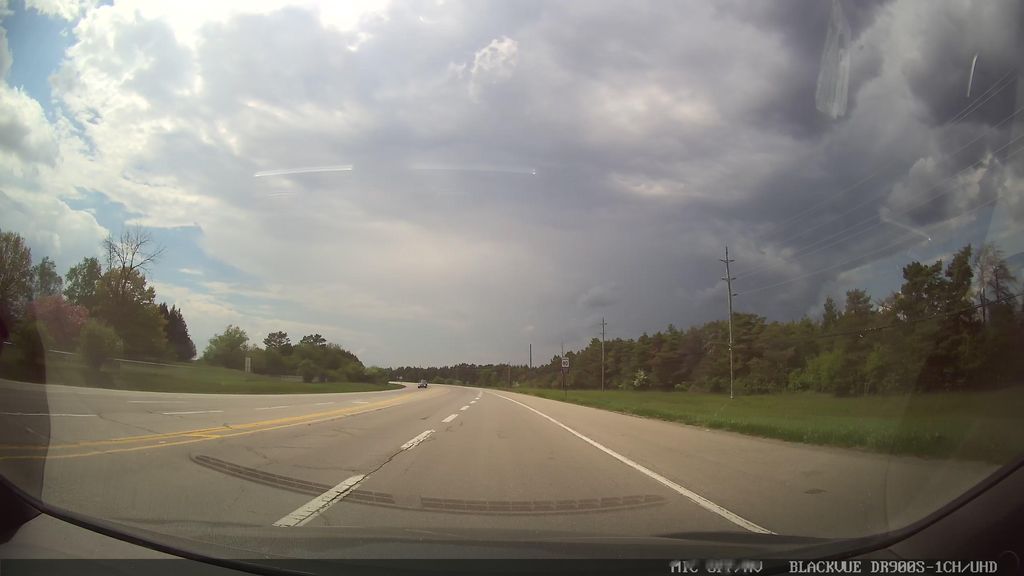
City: ottawa-gatineau